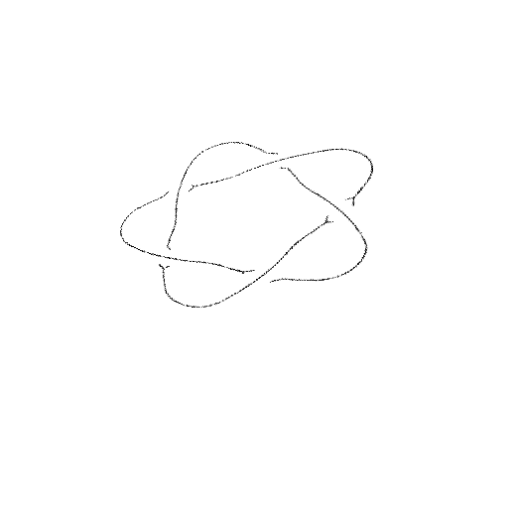
Crossing number: 5